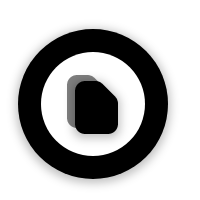
Cursor type: copy
OS/theme: linux-google-cursor
Variant: white